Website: crate-barrel
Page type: receipt
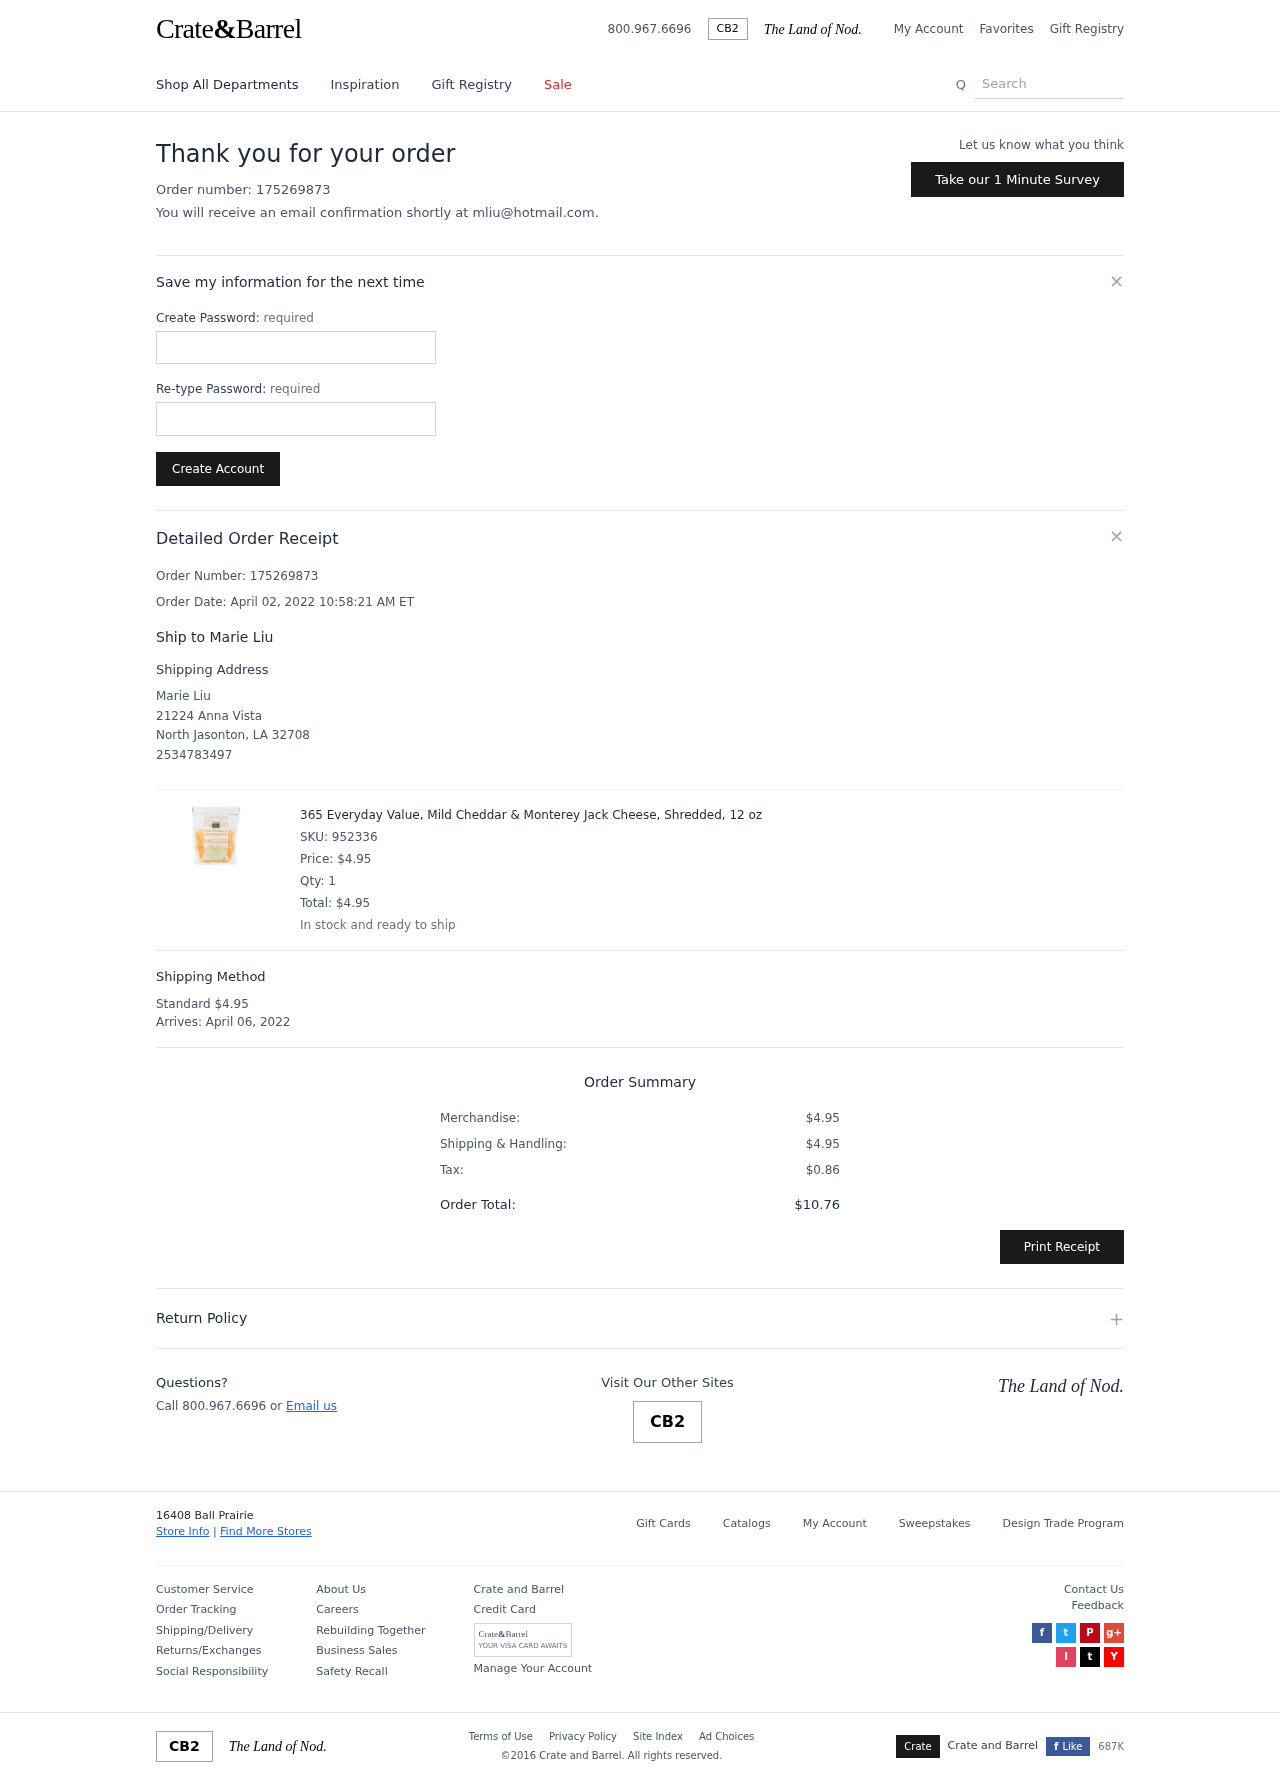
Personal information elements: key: PII_CITY
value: North Jasonton
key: PII_EMAIL
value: mliu@hotmail.com
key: PII_FULLNAME
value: Marie Liu
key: PII_FULLNAME
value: Ship to Marie Liu
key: PII_PHONE
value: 2534783497
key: PII_POSTCODE
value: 32708
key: PII_STATE_ABBR
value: LA
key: PII_STREET
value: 21224 Anna Vista
Product elements: key: PRODUCT1_NAME
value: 365 Everyday Value, Mild Cheddar & Monterey Jack Cheese, Shredded, 12 oz
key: PRODUCT1_PRICE
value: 4.95
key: PRODUCT1_QUANTITY
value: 1
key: PRODUCT1_SKU
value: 952336
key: PRODUCT1_TOTAL
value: $4.95
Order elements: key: ORDER_ID
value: Order Number: 175269873
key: ORDER_ID
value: Order number: 175269873
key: ORDER_DATE
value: Order Date: April 02, 2022 10:58:21 AM ET
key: ORDER_SHIPPING_COST
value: $4.95
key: ORDER_DELIVERY_DATE
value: April 06, 2022
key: ORDER_SUBTOTAL
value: $4.95
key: ORDER_TAX
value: $0.86
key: ORDER_TOTAL
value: $10.76
Search elements: key: HEADER_SEARCH
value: Search